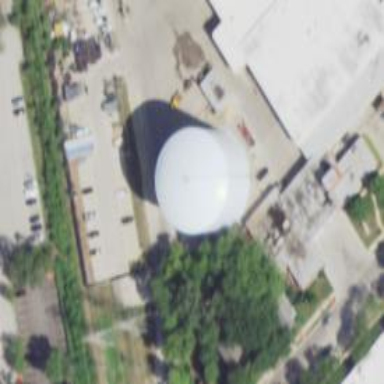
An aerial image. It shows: Water tower that is man-made.